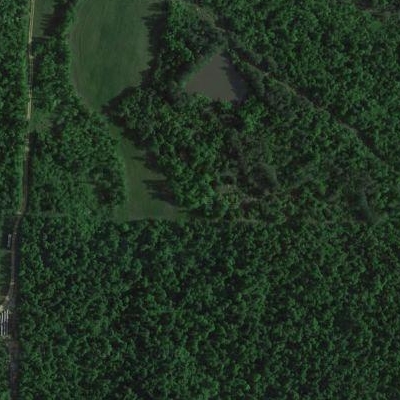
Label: Forest